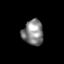
Tissue: lung
Cell type: Epithelial cells
Senescence score: 0.2038
Nuclear area (px): 517
Mean DAPI intensity: 133.302